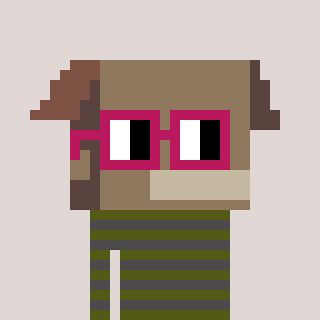
a pixel art character with square dark red glasses, a box-shaped head and a grayscale-colored body on a warm background